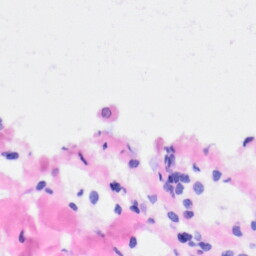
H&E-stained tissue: Kidney